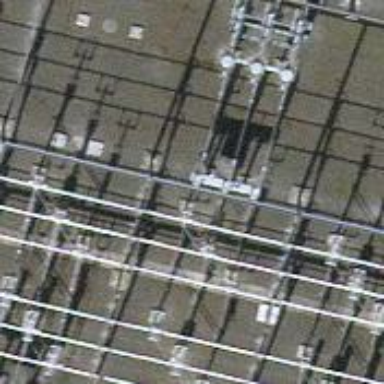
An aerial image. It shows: Power line with three cables in bay configuration.